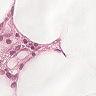
Metastatic tissue present: no